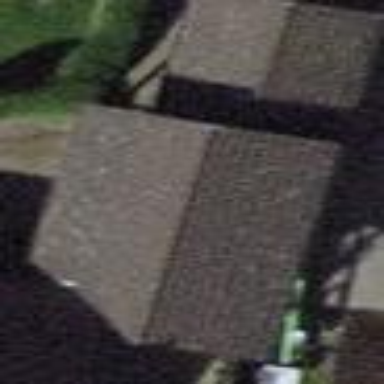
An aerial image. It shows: Group of garages.